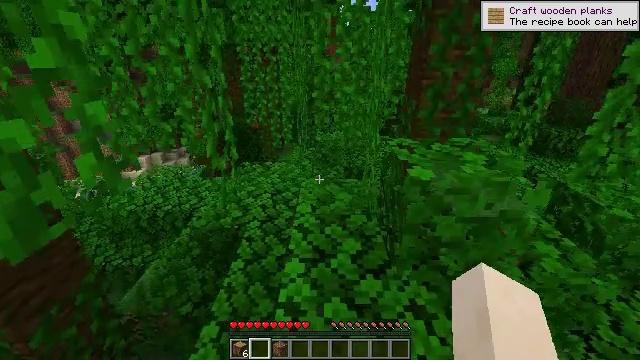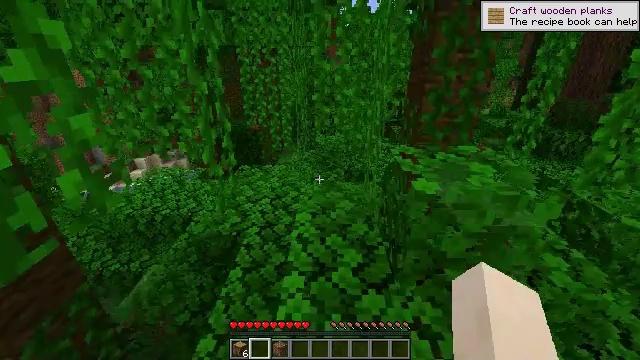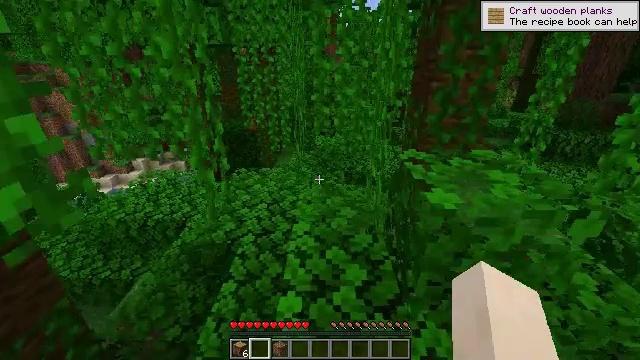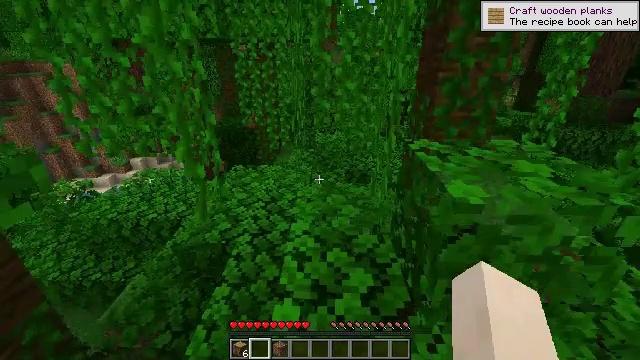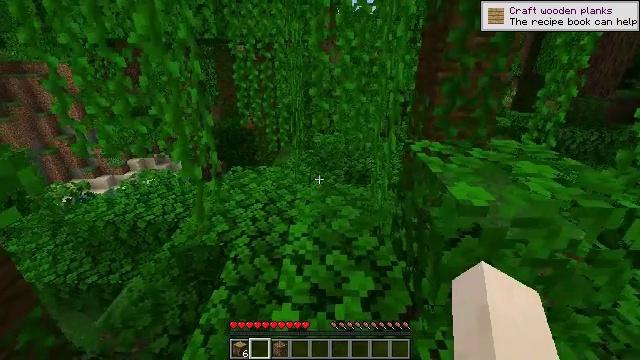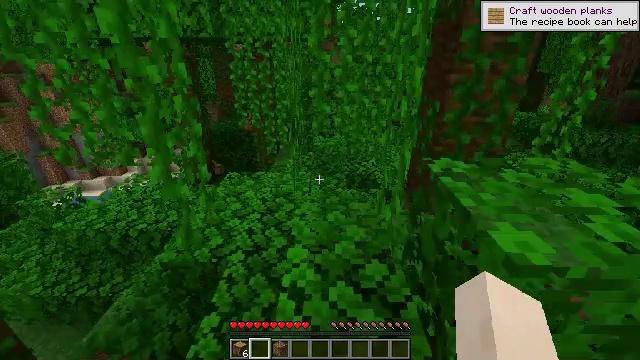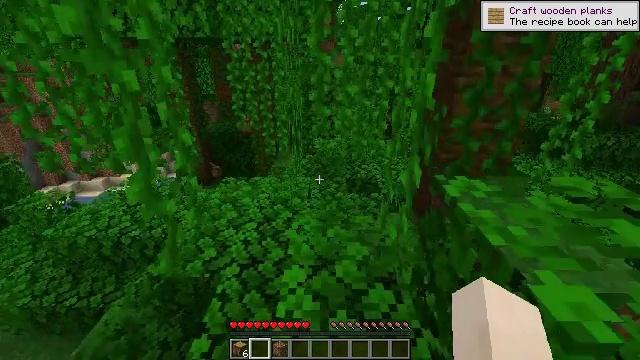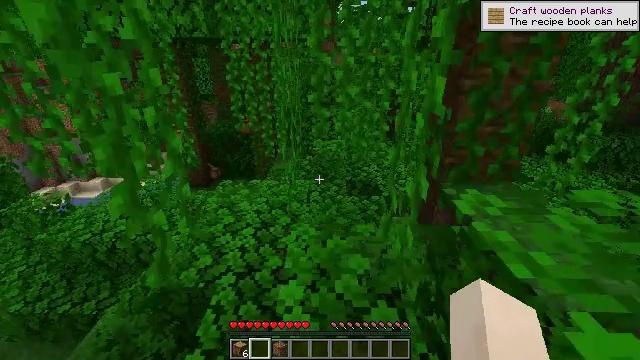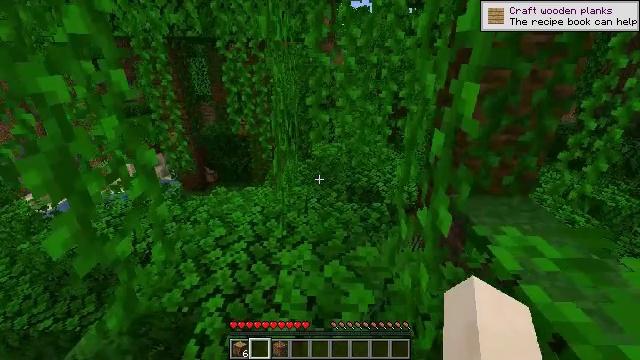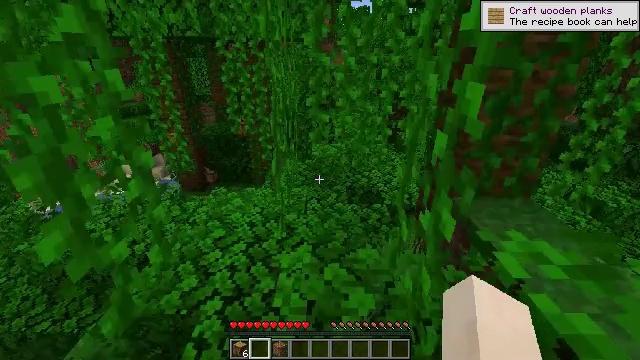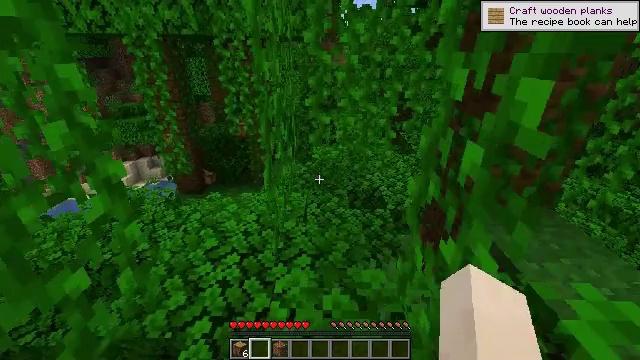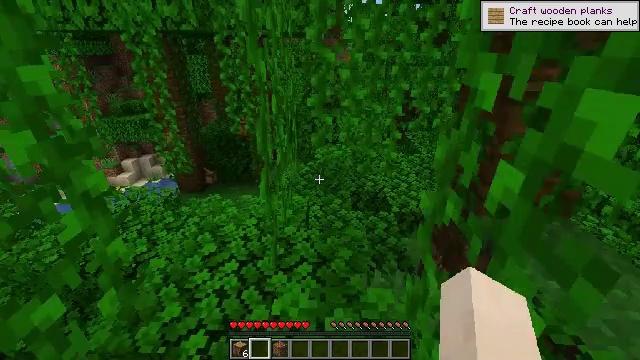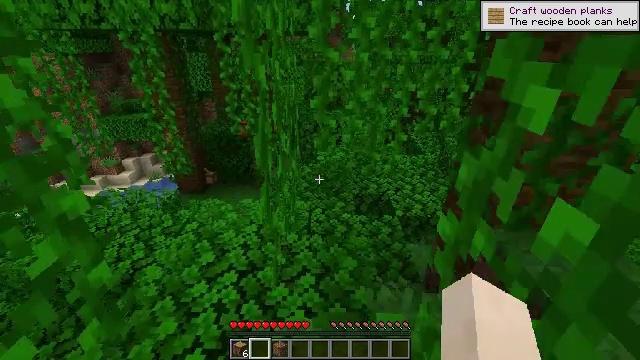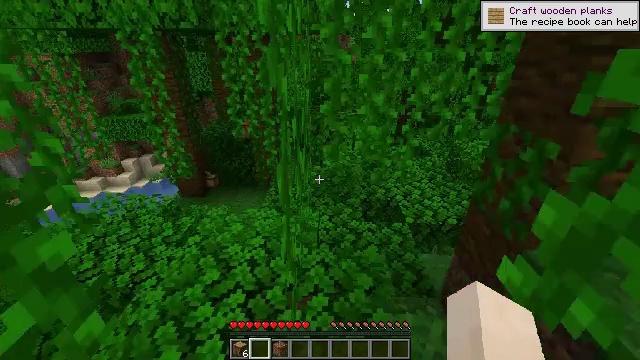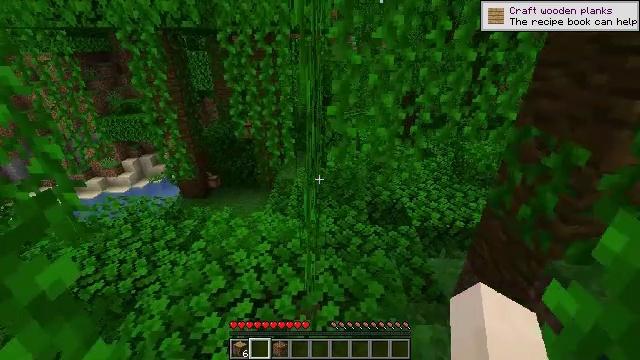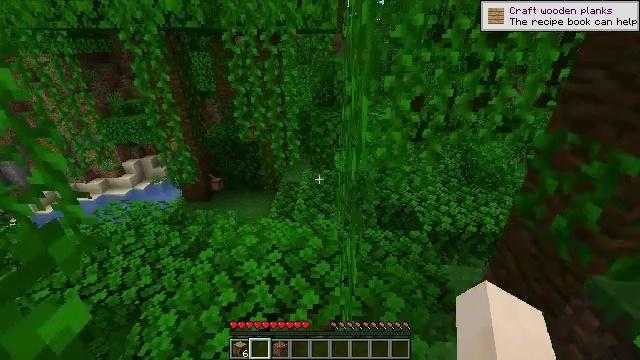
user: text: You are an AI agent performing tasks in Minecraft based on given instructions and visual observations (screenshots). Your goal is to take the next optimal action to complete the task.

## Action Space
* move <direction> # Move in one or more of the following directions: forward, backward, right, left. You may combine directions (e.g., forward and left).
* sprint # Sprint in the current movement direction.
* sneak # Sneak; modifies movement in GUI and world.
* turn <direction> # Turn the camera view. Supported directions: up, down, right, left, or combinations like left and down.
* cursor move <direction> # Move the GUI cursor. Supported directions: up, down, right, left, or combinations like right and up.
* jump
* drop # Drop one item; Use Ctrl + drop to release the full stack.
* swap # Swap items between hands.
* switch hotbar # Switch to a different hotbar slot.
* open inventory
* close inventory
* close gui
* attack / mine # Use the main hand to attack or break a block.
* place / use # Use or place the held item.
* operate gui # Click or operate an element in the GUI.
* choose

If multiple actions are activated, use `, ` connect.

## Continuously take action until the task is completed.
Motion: motion action
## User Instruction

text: Attack the jungle leaves to remove it.
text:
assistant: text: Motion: move forward
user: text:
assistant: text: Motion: move forward
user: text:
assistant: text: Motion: move forward
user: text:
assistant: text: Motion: move forward
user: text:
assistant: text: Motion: move forward
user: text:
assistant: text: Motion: move forward
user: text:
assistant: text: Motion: move forward
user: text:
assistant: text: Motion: move forward
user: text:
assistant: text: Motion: move forward
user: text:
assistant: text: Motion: move forward
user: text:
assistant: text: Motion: move forward
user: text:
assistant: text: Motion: move forward and move left
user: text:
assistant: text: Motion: move forward and move left
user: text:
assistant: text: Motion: move forward and move left
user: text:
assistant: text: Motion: move forward and move left
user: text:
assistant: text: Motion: move forward
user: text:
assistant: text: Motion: move forward
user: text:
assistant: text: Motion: move forward
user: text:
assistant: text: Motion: move forward
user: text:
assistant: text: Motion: move forward
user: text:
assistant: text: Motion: move forward
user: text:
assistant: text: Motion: move forward
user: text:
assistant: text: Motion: move forward
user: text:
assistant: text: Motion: move forward
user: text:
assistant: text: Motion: move forward
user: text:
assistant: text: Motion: move forward
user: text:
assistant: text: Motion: move forward
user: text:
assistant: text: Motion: move forward
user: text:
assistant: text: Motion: move forward
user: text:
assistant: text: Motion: move forward